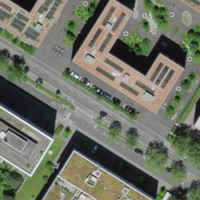
EUNIS habitat code: 53
Species observed at this site:
Symphoricarpos albus